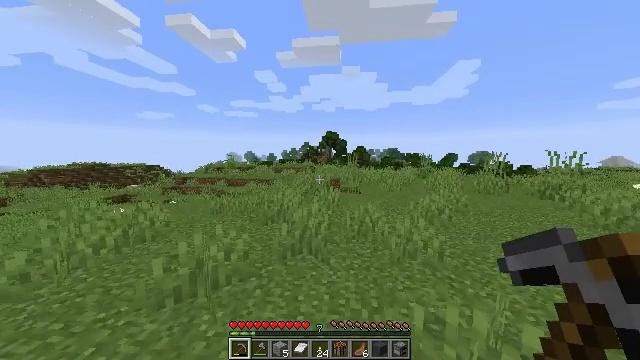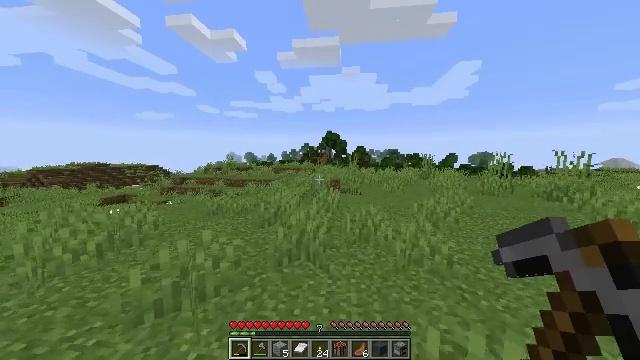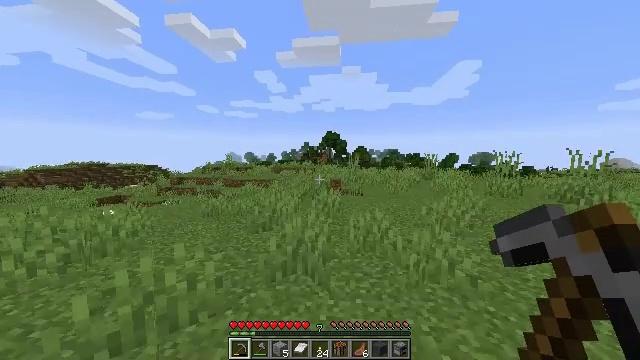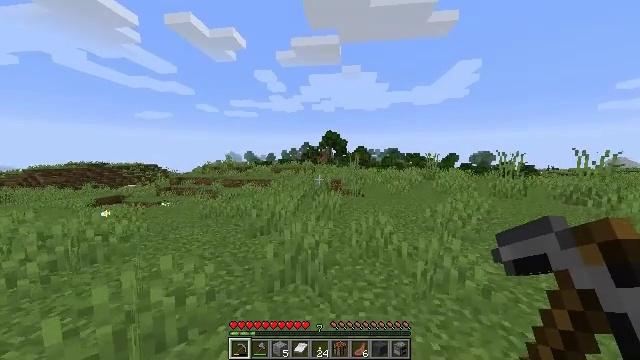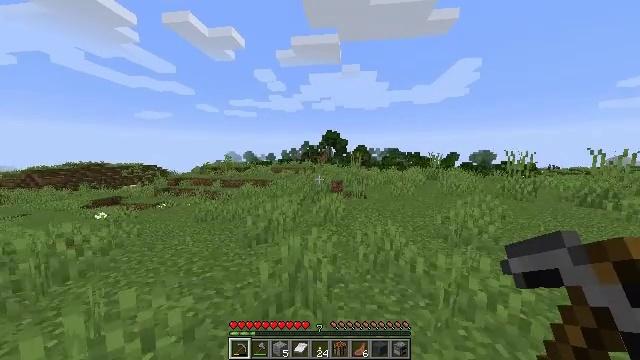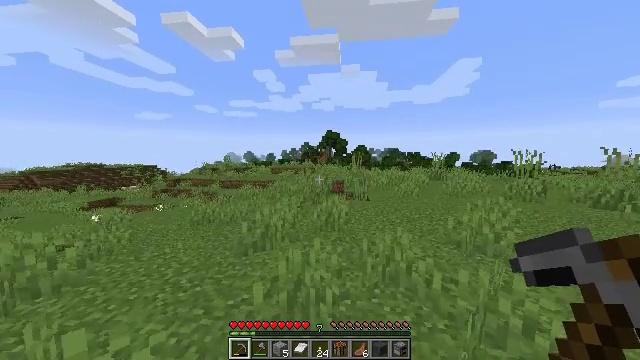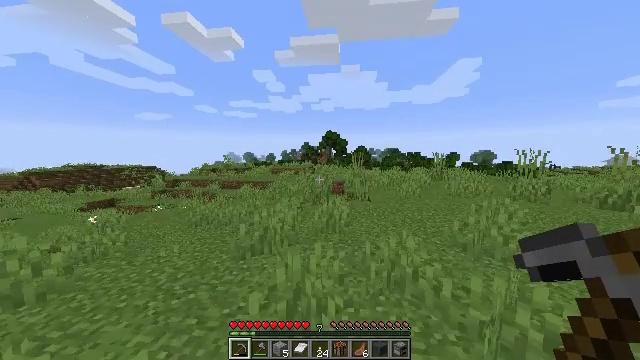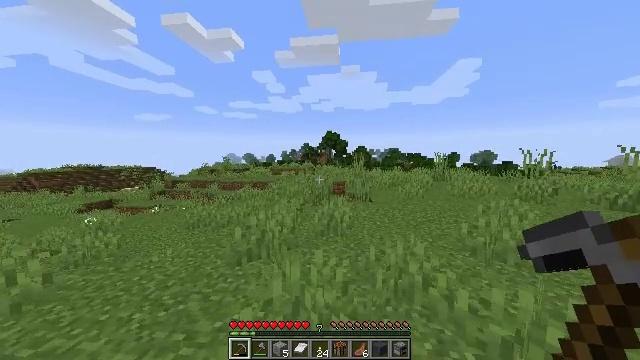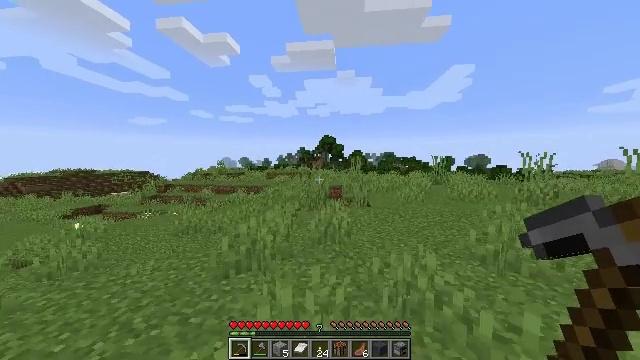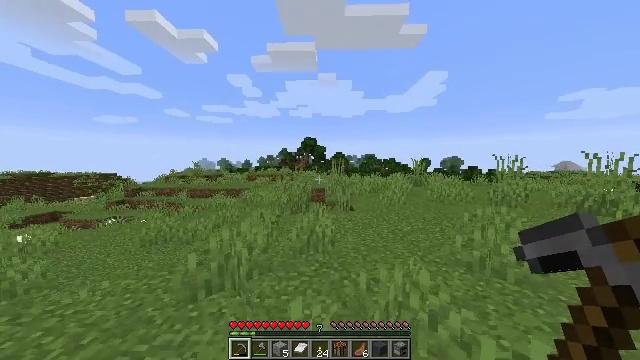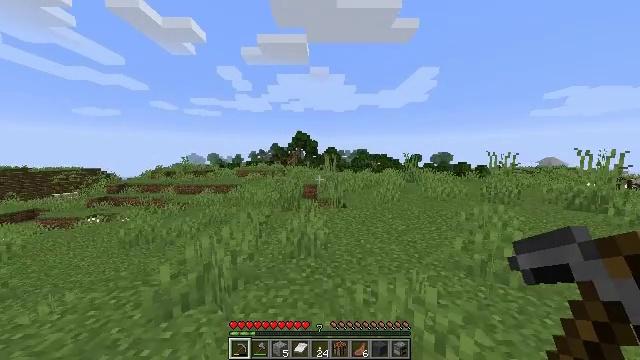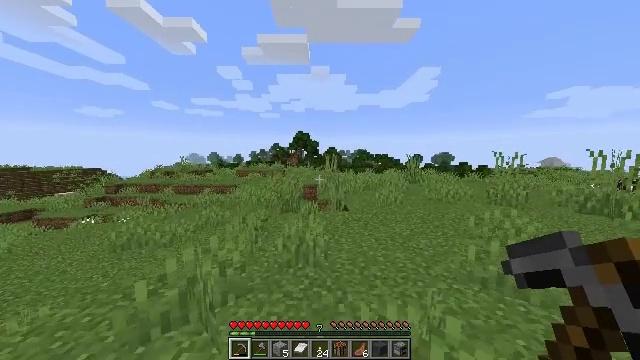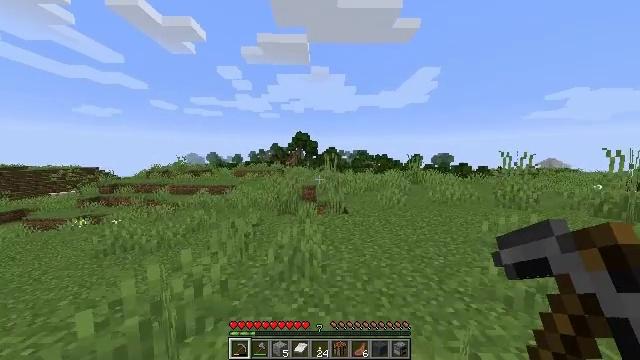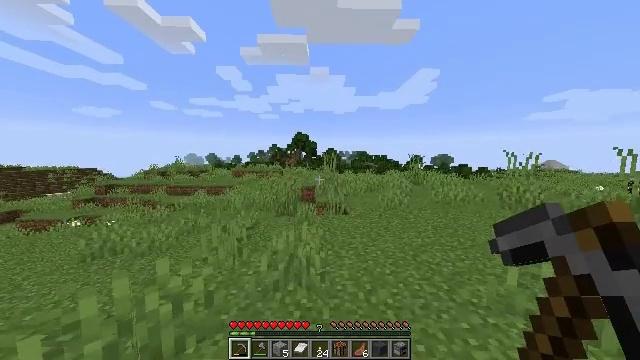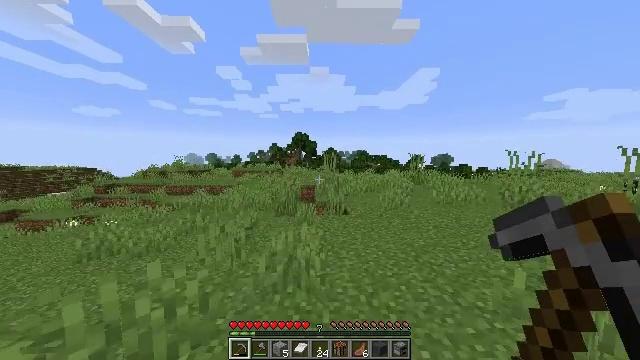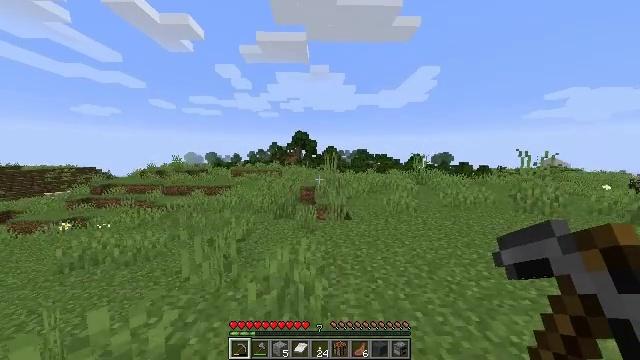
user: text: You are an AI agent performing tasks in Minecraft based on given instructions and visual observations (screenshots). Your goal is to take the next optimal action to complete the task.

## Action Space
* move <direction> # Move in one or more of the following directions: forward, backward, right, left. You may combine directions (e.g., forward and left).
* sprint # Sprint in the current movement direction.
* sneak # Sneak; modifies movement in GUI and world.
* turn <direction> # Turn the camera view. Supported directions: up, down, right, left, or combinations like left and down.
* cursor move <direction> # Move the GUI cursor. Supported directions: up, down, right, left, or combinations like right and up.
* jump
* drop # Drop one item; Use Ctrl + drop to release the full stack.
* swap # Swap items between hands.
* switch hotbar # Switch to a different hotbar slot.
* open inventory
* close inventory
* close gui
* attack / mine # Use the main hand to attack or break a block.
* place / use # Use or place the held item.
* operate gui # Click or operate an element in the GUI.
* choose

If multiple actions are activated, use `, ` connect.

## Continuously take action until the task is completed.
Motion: motion action
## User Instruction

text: Mine the pumpkin from the ground.
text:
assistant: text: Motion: move forward, sprint
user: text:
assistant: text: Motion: move forward, sprint
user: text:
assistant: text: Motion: move forward, sprint
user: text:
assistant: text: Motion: move forward, sprint
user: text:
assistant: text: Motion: move forward, sprint
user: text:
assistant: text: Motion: move forward, sprint
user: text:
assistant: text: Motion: move forward, sprint
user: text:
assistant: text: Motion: move forward, sprint, turn right and up
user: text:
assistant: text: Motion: move forward, sprint, turn right
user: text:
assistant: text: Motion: move forward, sprint, turn right and down
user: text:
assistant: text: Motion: move forward, sprint
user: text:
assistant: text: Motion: move forward, sprint
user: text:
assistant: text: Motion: move forward, sprint
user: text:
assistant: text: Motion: move forward, sprint
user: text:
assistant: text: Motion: move forward, sprint
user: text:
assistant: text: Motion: move forward, sprint
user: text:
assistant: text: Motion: move forward, sprint
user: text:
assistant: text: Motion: move forward, sprint
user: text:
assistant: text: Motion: move forward, sprint
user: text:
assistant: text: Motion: move forward, sprint
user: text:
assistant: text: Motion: move forward, sprint
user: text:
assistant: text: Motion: move forward, sprint
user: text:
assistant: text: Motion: move forward, sprint
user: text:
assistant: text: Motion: move forward, sprint
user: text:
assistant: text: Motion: move forward, sprint
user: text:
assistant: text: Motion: move forward, sprint
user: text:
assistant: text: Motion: move forward, sprint
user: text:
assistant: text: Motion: move forward, sprint
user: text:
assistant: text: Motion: move forward, sprint, turn right
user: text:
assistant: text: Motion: move forward, sprint, turn right